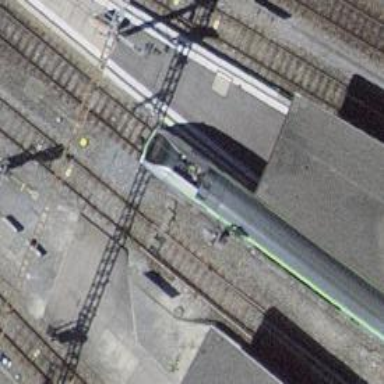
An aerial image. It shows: Railway signal.